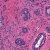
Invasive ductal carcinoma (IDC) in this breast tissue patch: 0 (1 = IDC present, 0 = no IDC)